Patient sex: F
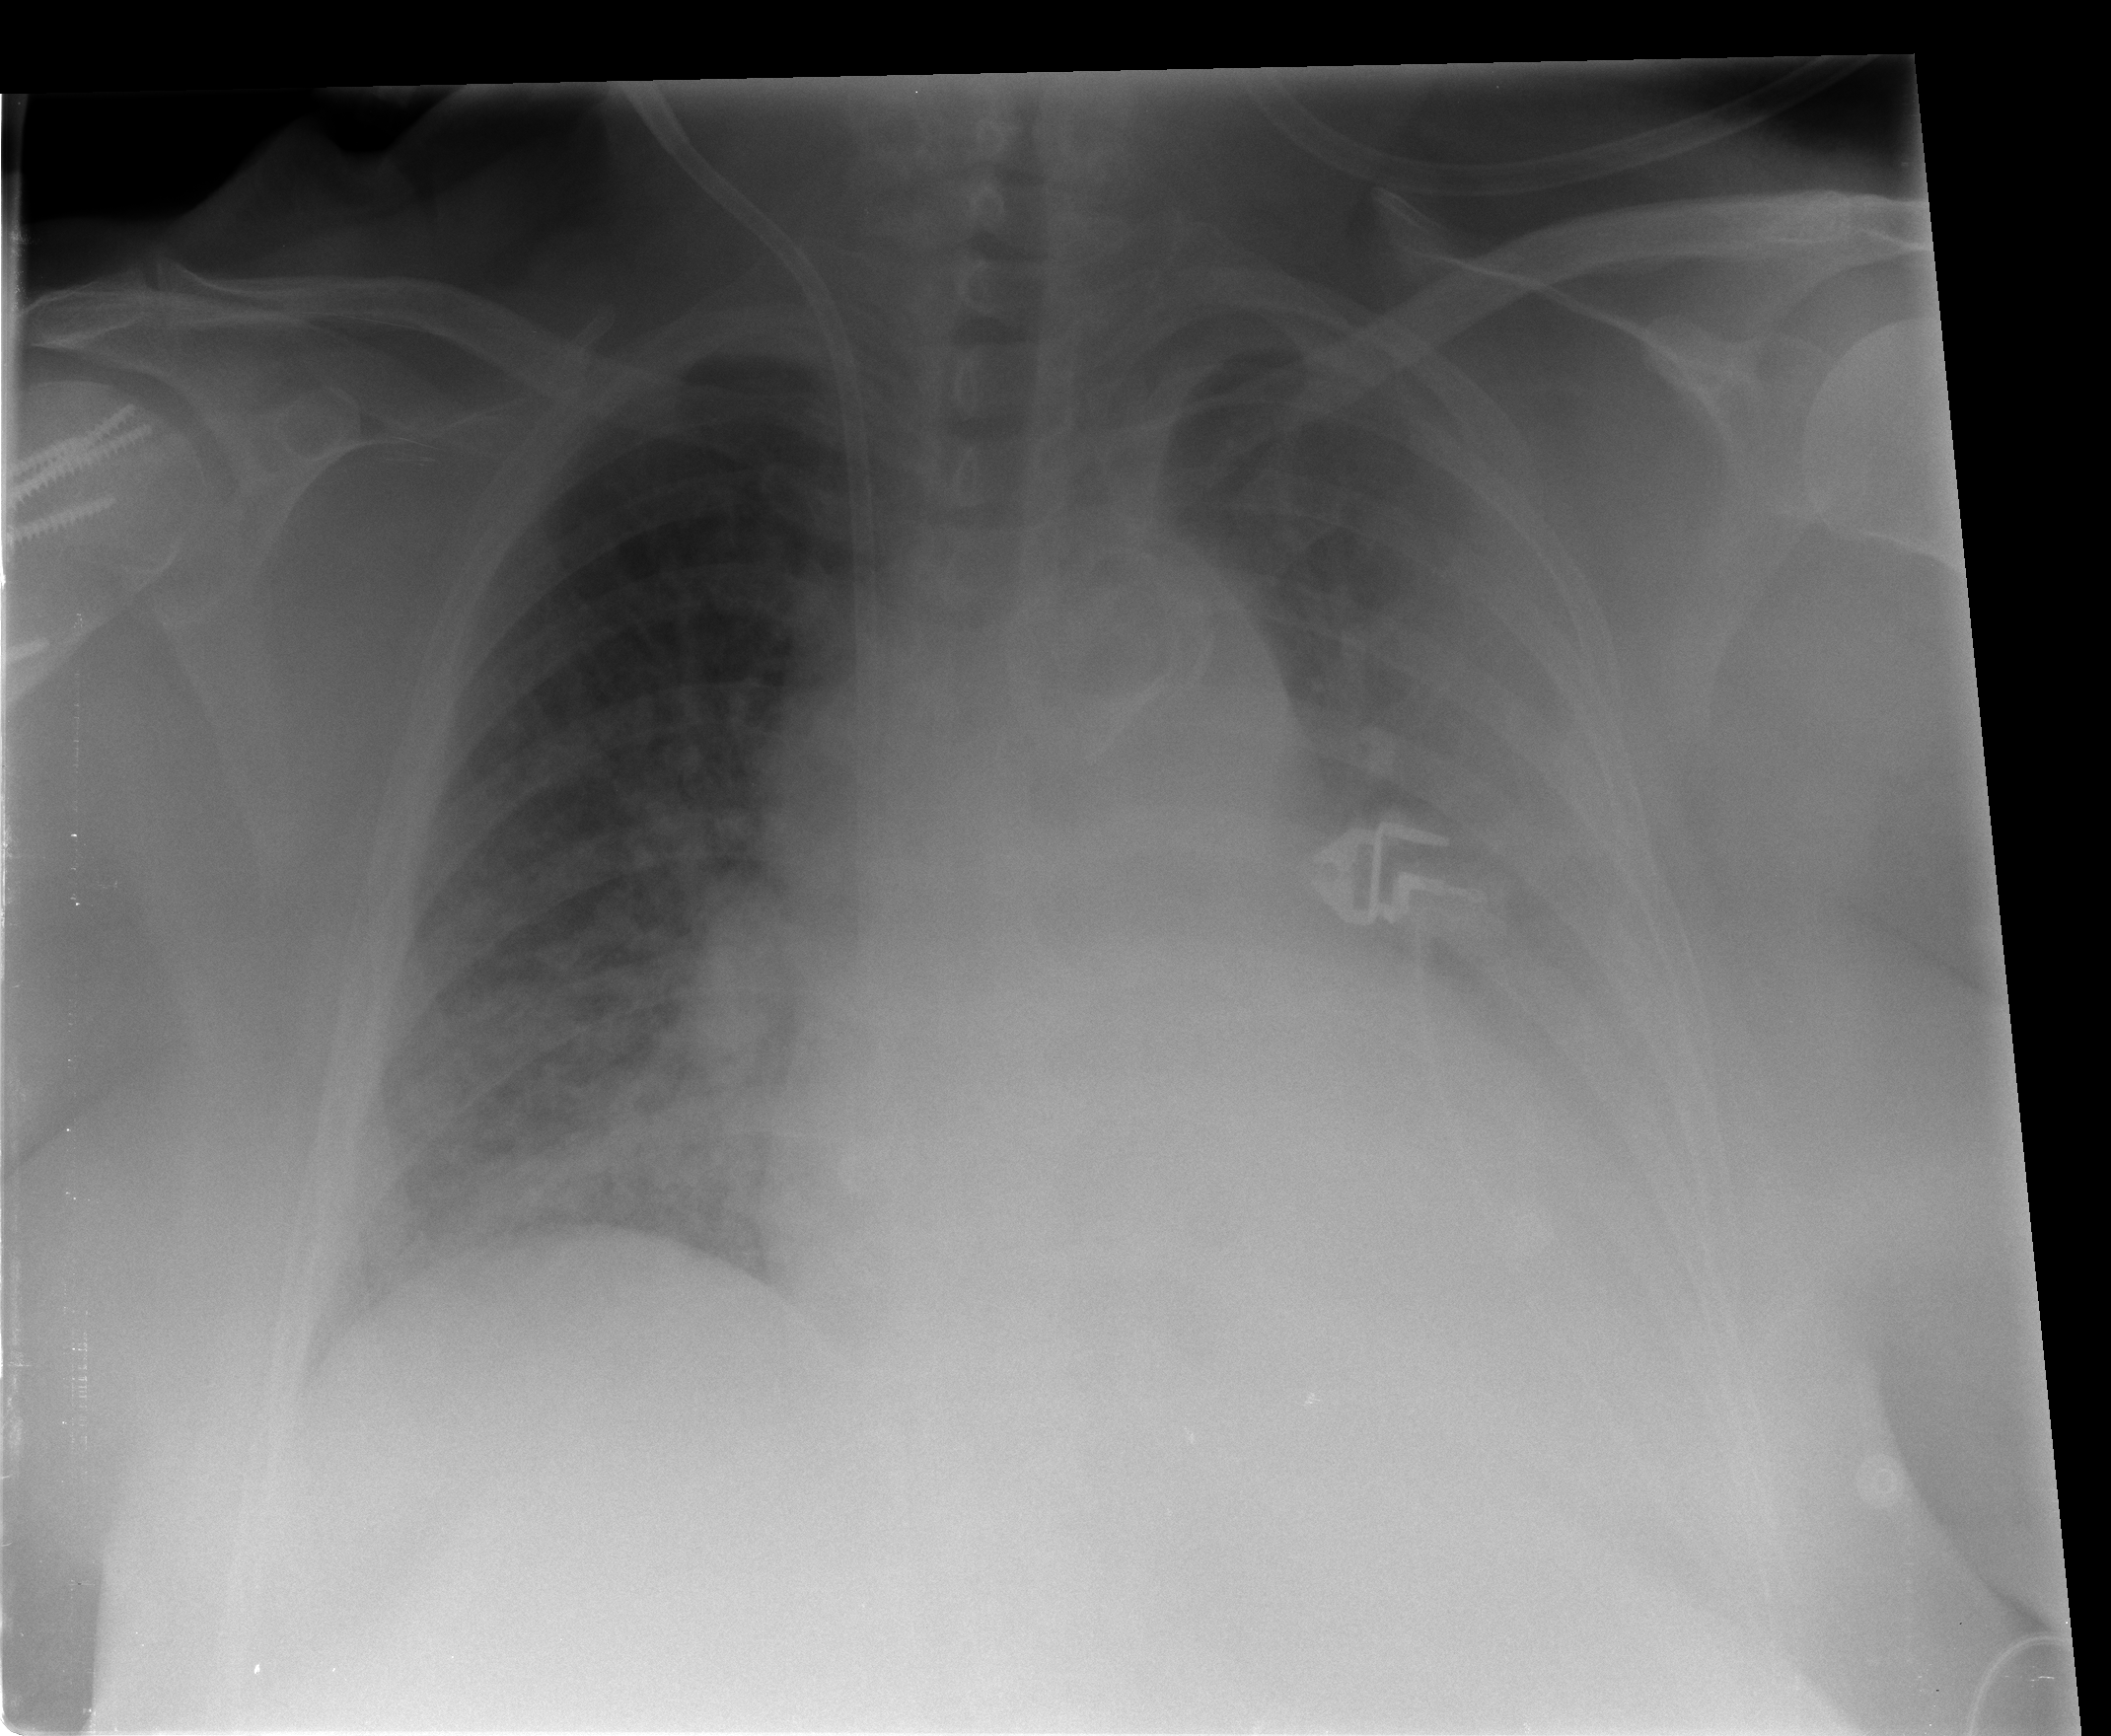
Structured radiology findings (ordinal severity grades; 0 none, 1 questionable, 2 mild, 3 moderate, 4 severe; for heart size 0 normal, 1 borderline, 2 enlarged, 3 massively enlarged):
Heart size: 2
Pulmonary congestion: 3
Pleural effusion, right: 0
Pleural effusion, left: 2
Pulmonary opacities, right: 3
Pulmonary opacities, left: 2
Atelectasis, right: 3
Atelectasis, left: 3